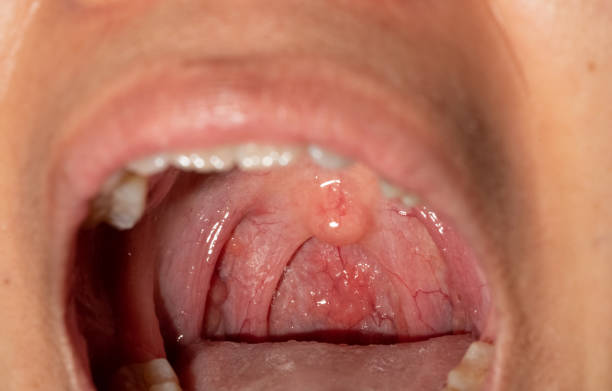
Condition: Mouth Ulcer